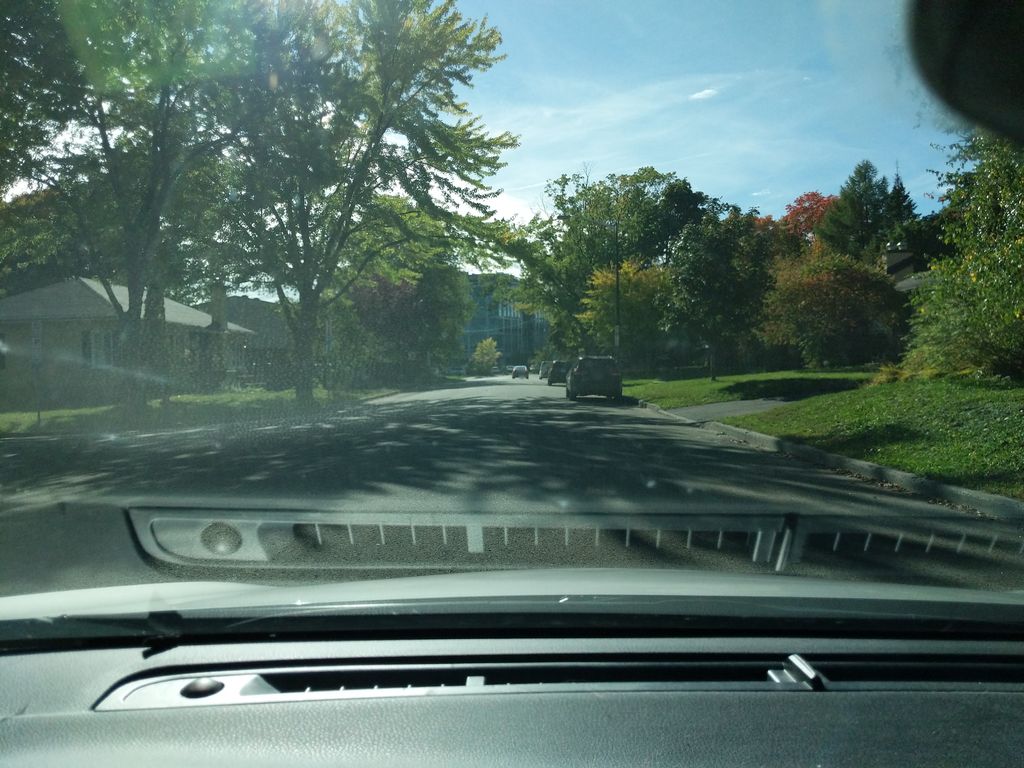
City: quebec_city